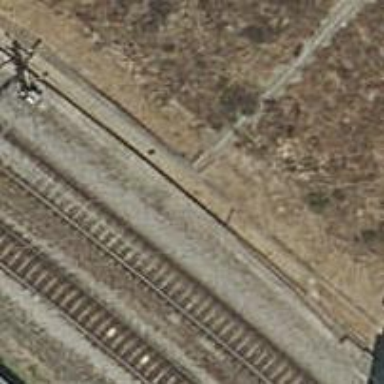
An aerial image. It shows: Railway track with contact line for electrification.